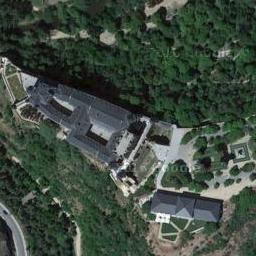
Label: palace